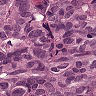
Metastatic tissue present: yes